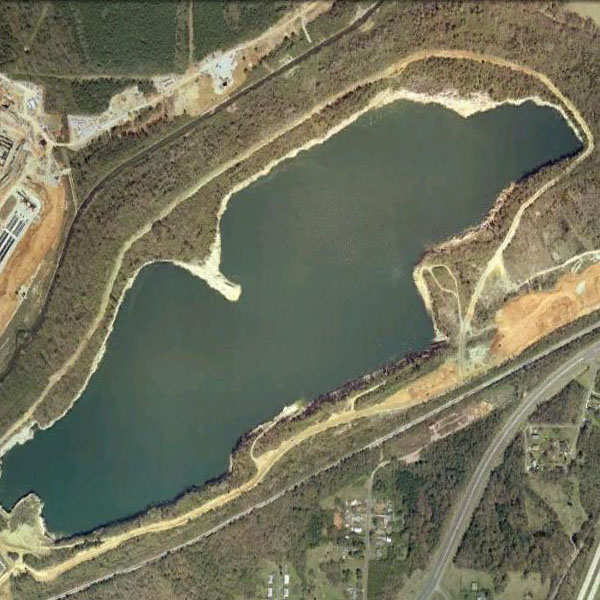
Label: Pond